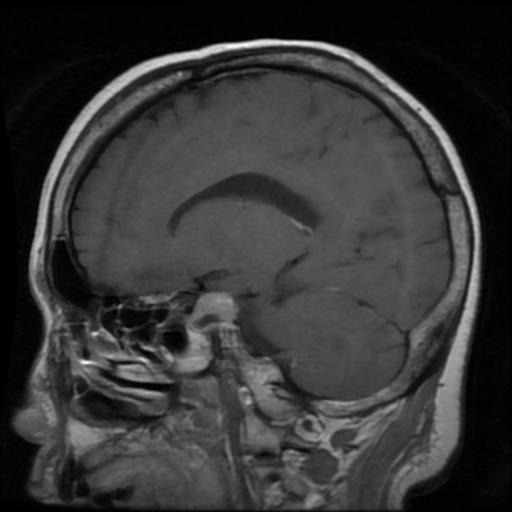
Label: pituitary